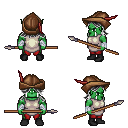
a pixel art fantasy rpg character, male body template, orc, green skin, white tunic, red pants, gray loose hair, leather cap, white cloth bandages, black shoes, spear, four views (front, back, left, right), 2x2 character sprite sheet, small pixel art, hard edges, no anti-aliasing